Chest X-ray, PA view. Patient: 71 years old, sex M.
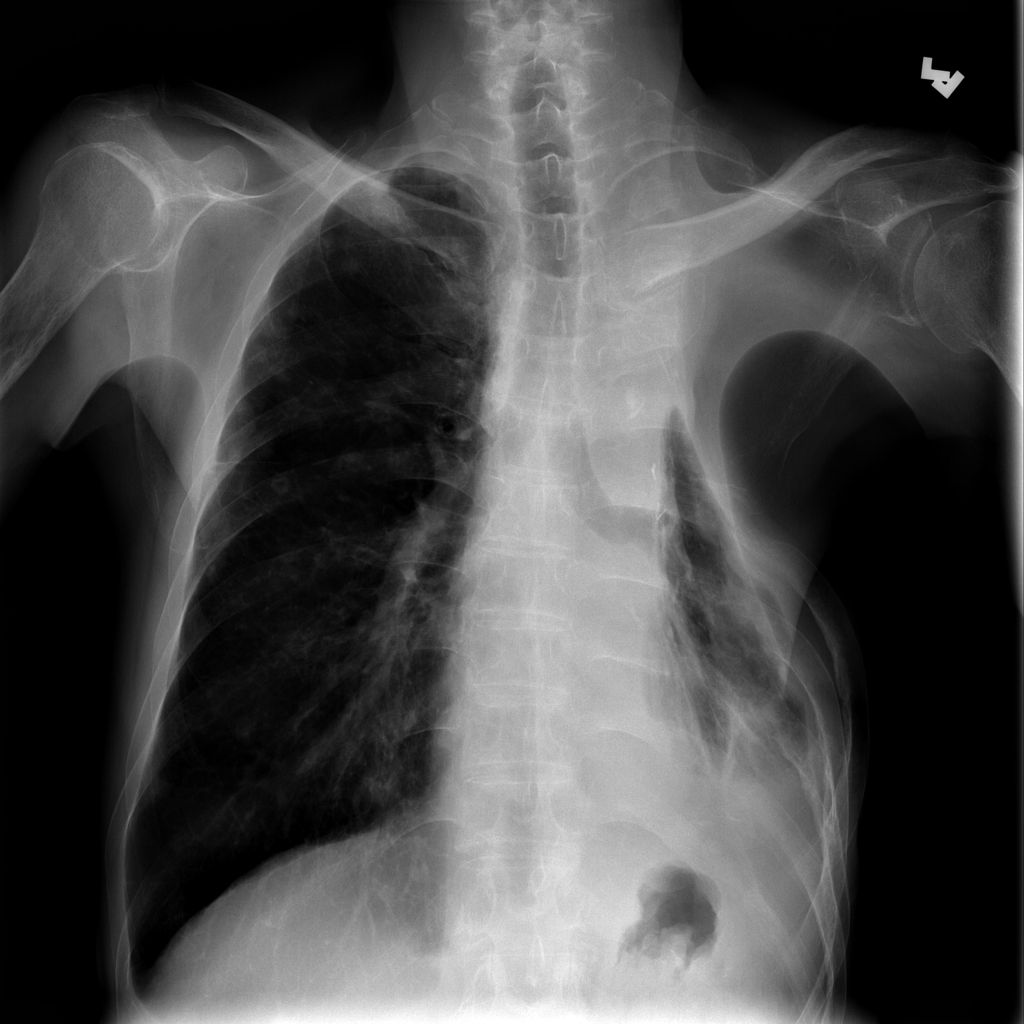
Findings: Infiltration, Mass